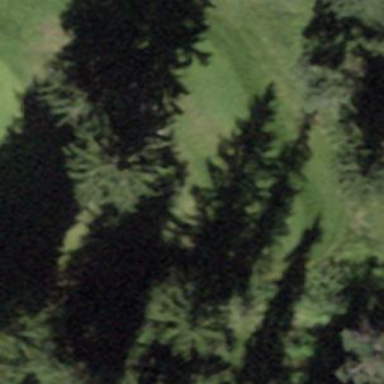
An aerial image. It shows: Grassy area designated as golf tee.